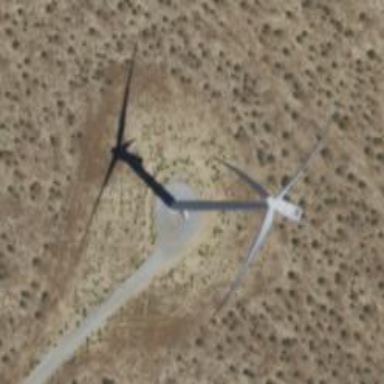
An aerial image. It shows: Wind power generator with horizontal axis wind turbine manufactured by Vestas.